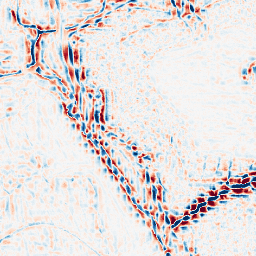
Category: wavelet
Decomposition family: wavelet_reverse_biorthogonal
Decomposition parameters: wavelet: rbio4.4
level: 3
Upsampling method: bspline
Upsampling parameters: scale: 4
Upsampling scale: 4